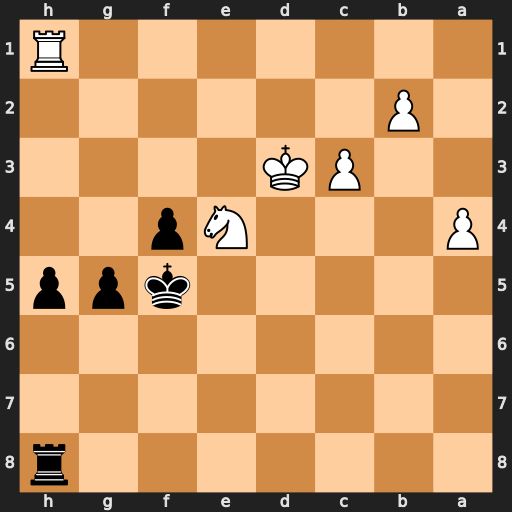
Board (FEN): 7r/8/8/5kpp/P3Np2/2PK4/1P6/7R
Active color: b
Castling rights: -
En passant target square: -
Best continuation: Rd8+ Kc2 Kxe4